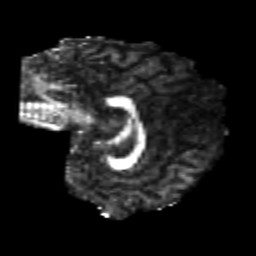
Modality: FA
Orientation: sagittal
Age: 22
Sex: female
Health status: healthy
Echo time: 0.074 s